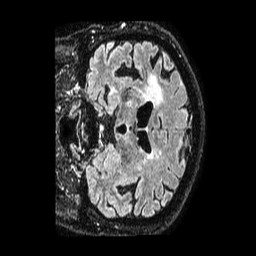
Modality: FLAIR
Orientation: coronal
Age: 69
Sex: male
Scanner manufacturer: philips
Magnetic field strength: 1.5 T
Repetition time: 4.8 s
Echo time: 0.38 s